Question: The thing is I was browsing Google Play, and realized a very nice feature they add to the items in the application list. It's the (See image below). Does anyone know if its a new widget or something? Or if there's any tutorial or example that explains how to do it. Thank you.

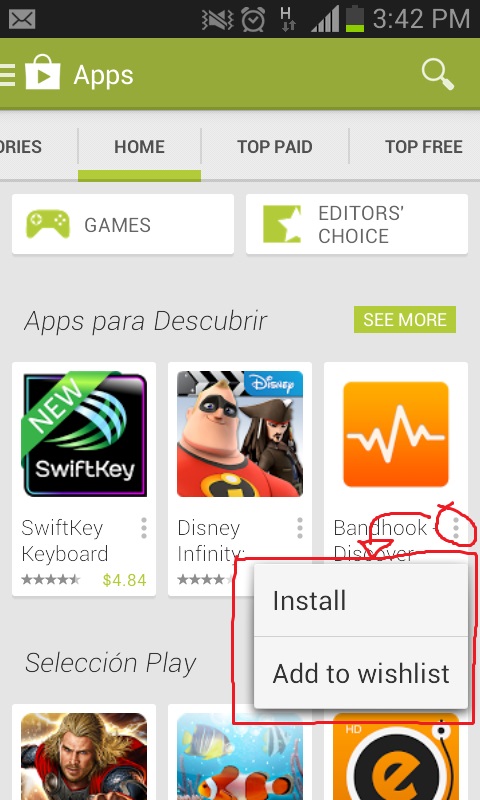
Answer: It's a 'PopupMenu'
> A 'PopupMenu' displays a 'Menu' in a modal popup window anchored to a 'View'. The popup will appear below the anchor view if there is room, or above it if there is not. If the IME is visible the popup will not overlap it until it is touched. Touching outside of the popup will dismiss it.
<URL>
It was added in API level 11
<URL>